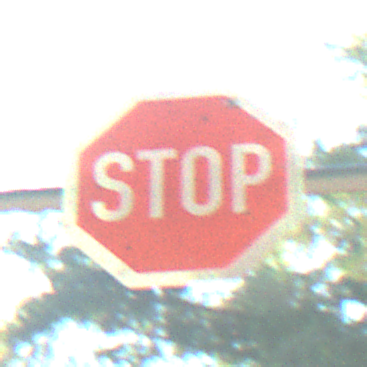
Verkehrszeichen: Stop
Umgebung: Outdoor, Nature
Tageszeit: MorningAfternoon
Wetter: PartlyCloudy
Licht: Natural
Jahreszeit: NotSpecified
Kontrast: HighContrast